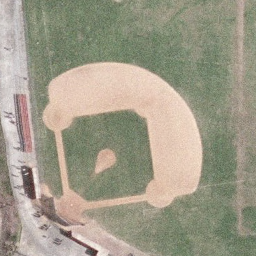
Label: baseball diamond